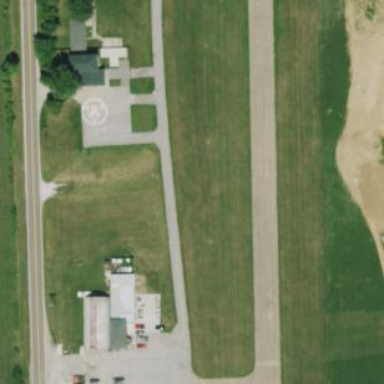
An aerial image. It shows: Image of taxiway at airport.